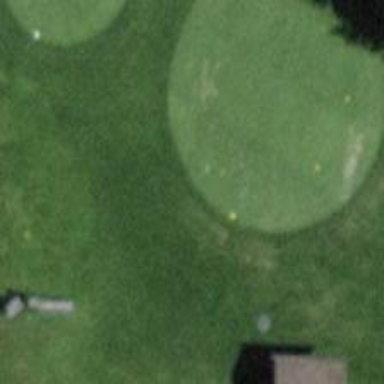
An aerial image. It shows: Golf tee on grassy land.